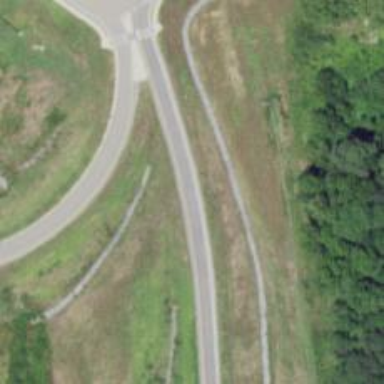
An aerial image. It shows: Asphalt motorway link.